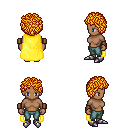
a pixel art fantasy rpg character, female body template, human, dark skin, yellow cape, teal pants, light blonde curly afro hairstyle, leather bracers, metal boots, four views (front, back, left, right), 2x2 character sprite sheet, small pixel art, hard edges, no anti-aliasing